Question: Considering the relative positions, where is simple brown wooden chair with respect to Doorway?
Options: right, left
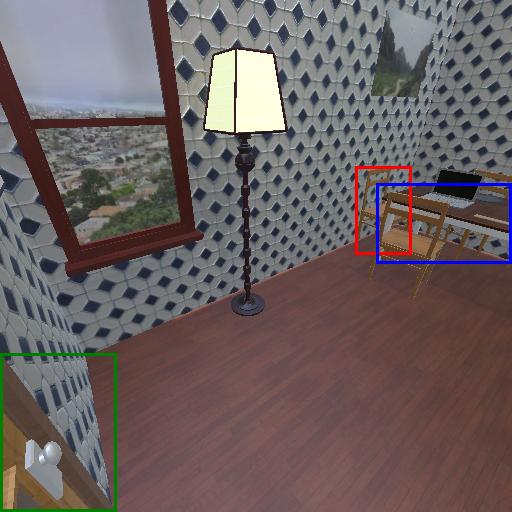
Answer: right